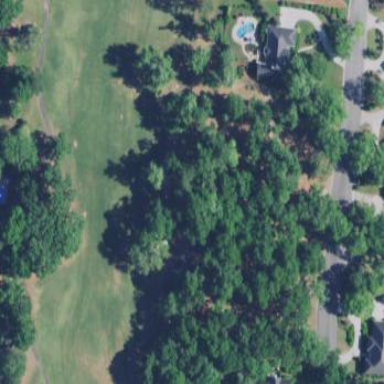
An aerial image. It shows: Grassy area designated as golf fairway.